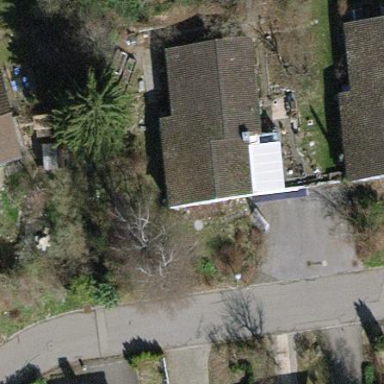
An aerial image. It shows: Detached building.